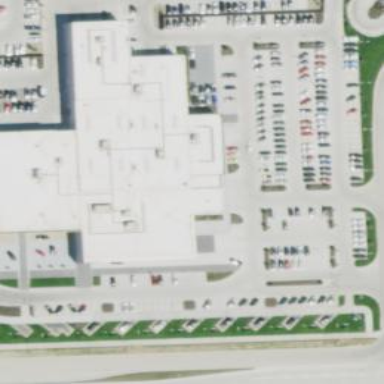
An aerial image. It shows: Retail building with car shop.